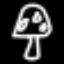
Label: mushroom